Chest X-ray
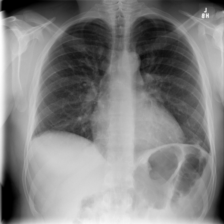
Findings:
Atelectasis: negative
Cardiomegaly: positive
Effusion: negative
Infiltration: negative
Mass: negative
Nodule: negative
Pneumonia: negative
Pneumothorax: negative
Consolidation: negative
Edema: negative
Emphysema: negative
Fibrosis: negative
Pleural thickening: negative
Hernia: negative